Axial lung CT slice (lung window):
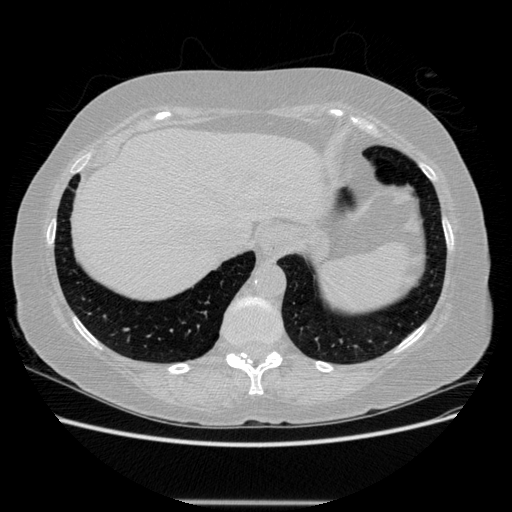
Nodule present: no